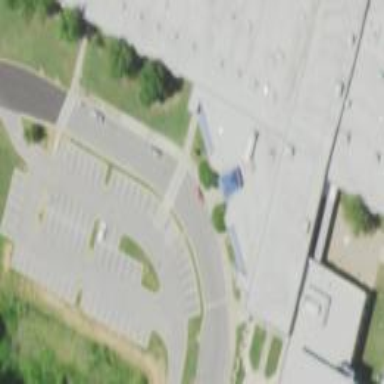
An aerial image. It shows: Parking area with asphalt surface.